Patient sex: M
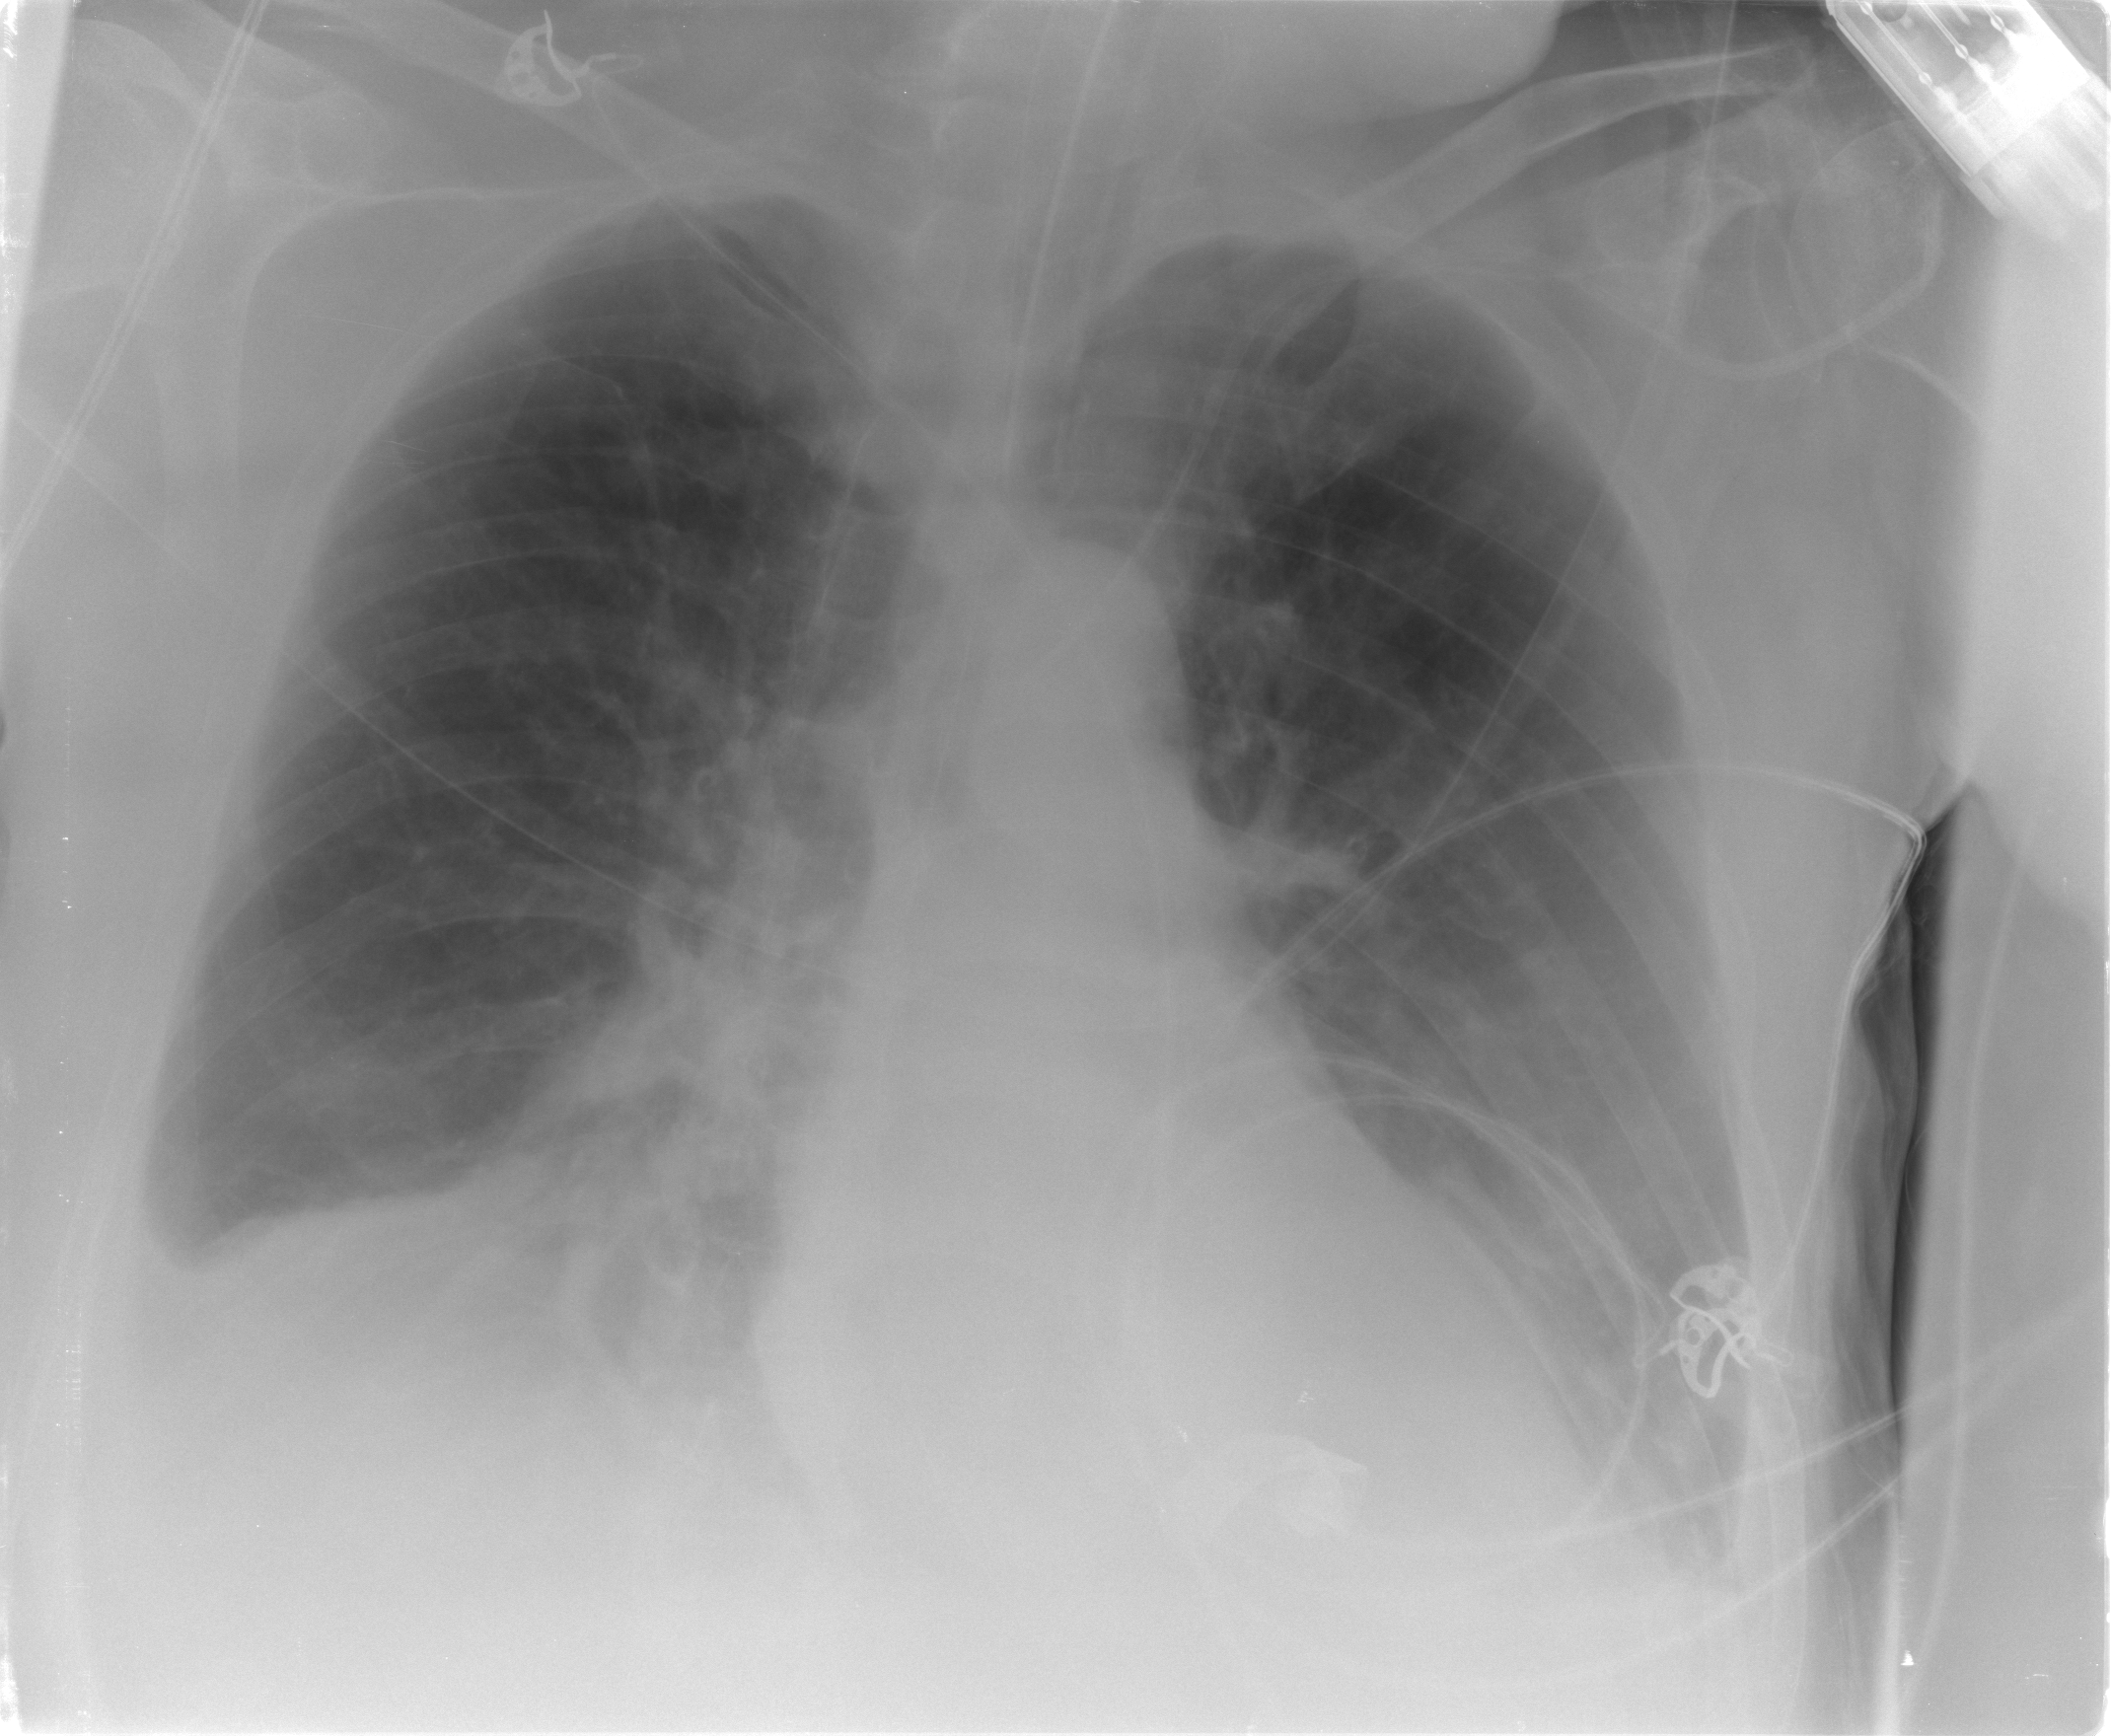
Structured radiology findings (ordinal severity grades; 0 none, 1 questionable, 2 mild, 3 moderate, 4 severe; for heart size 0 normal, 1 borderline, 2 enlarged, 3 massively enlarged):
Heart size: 0
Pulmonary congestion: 2
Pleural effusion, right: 2
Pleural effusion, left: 1
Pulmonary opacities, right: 0
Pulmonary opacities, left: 0
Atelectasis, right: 2
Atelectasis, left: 2